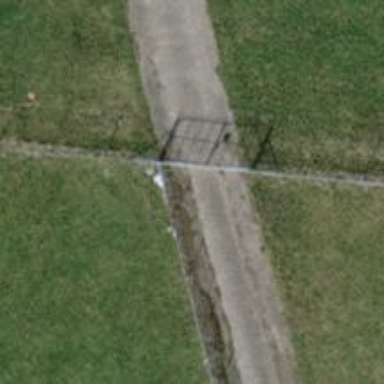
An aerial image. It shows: Gate.